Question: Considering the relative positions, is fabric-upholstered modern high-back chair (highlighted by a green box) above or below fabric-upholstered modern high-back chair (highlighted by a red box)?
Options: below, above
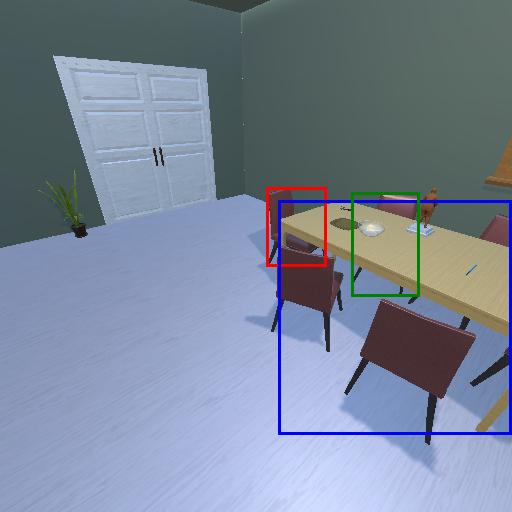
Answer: below